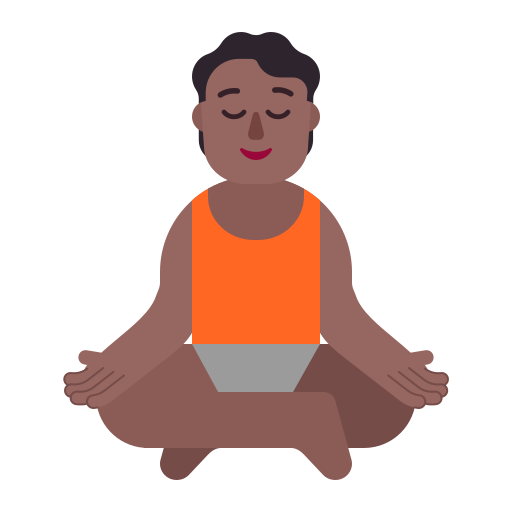
person in lotus position flat  dark